Field crop: maize
Growth stage: 2
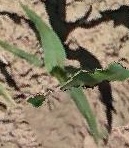
Species: maize